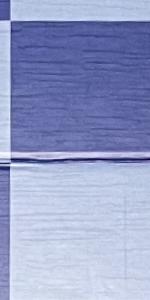
Label: Empty